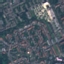
Label: Residential